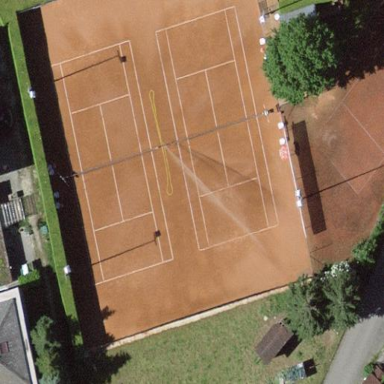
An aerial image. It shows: Tennis court on the leisure land pitch.